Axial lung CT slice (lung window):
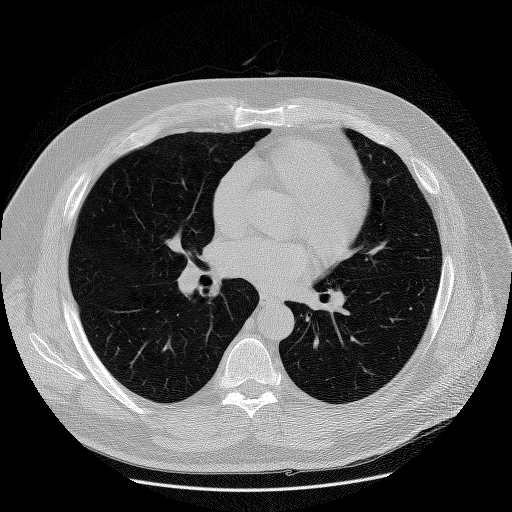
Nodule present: no